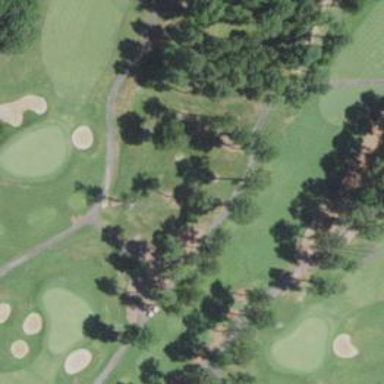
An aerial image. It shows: Path for both roads and golfers.